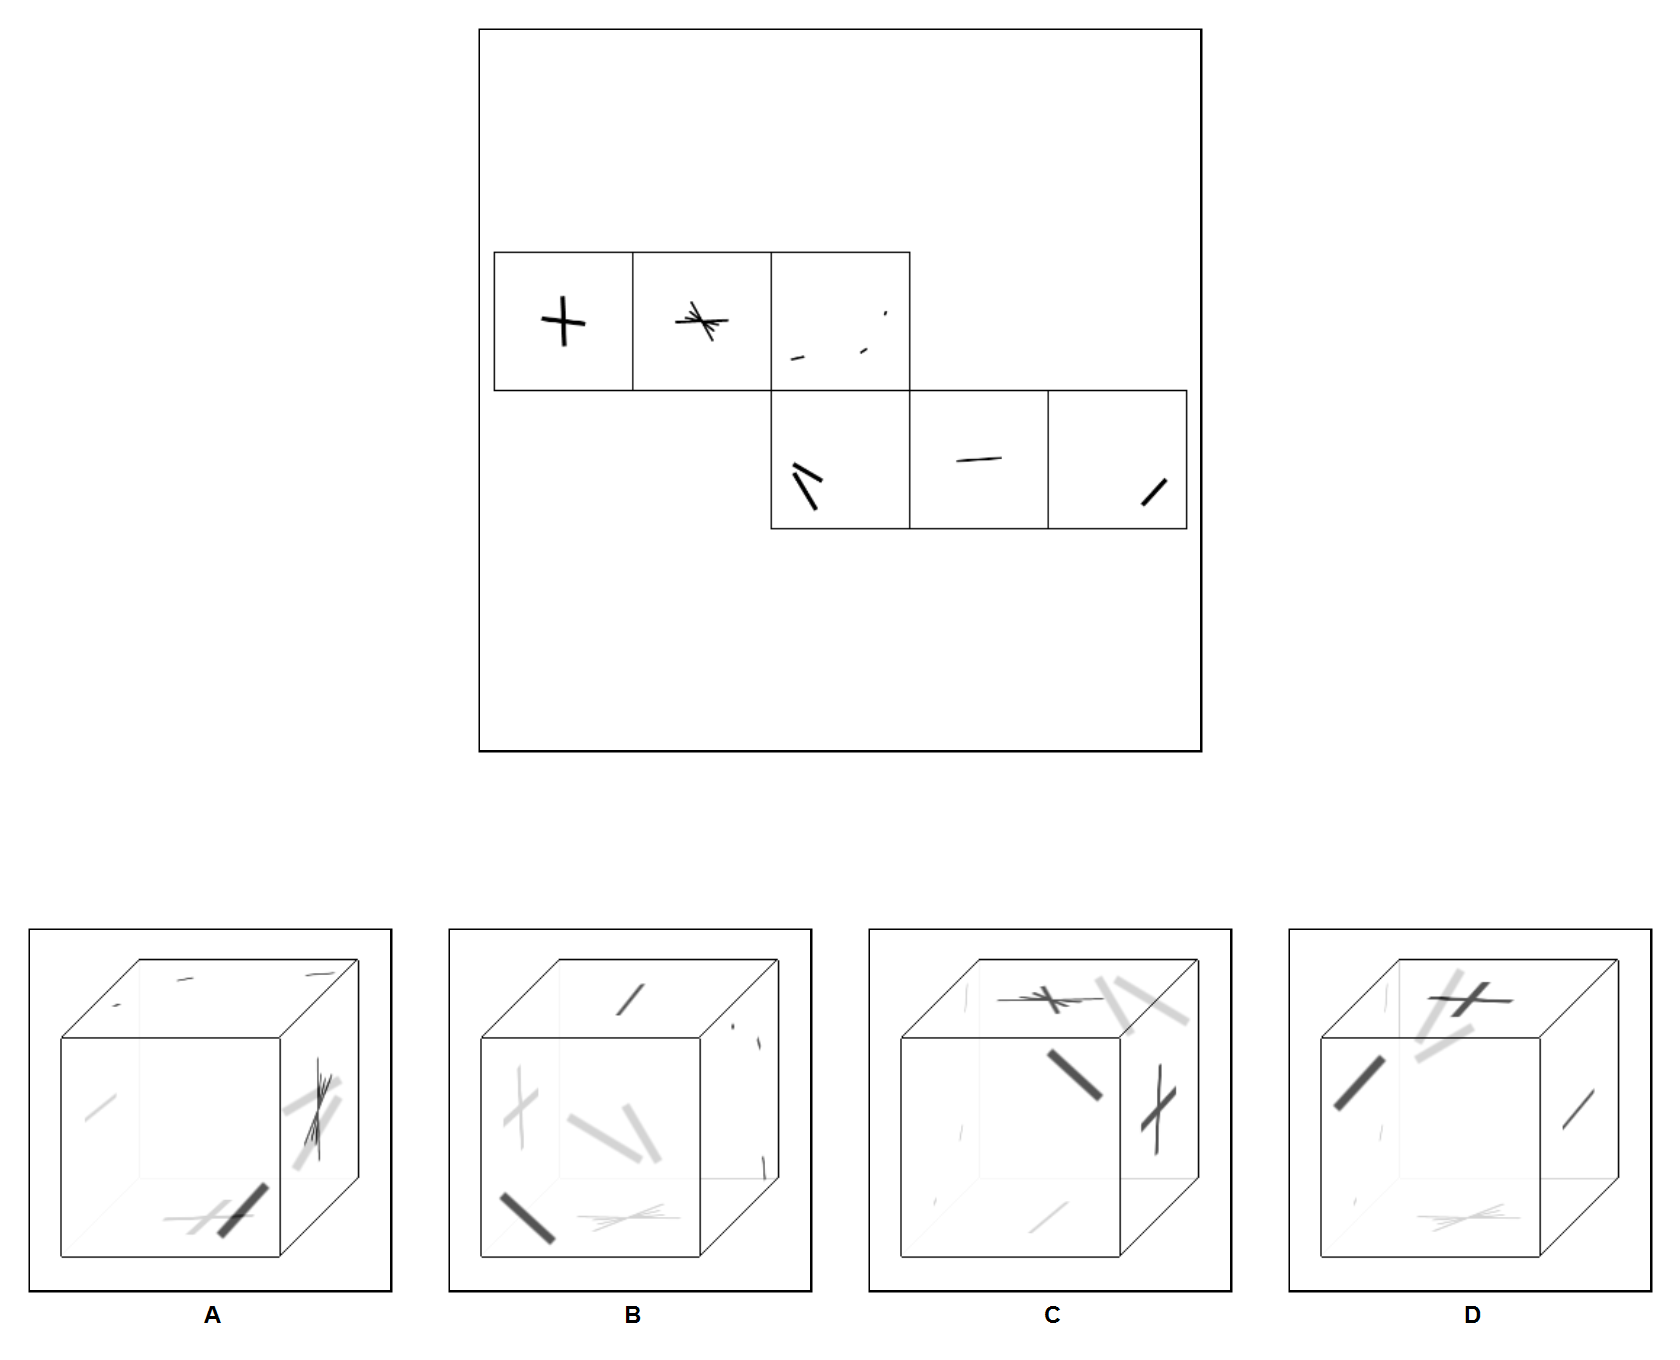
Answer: D